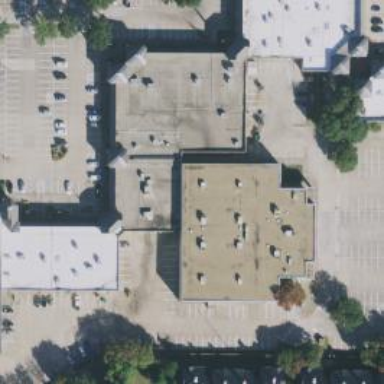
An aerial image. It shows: Commercial building that houses sports center.